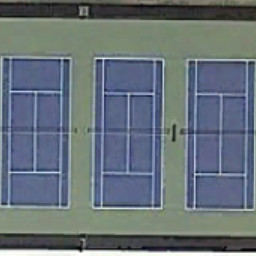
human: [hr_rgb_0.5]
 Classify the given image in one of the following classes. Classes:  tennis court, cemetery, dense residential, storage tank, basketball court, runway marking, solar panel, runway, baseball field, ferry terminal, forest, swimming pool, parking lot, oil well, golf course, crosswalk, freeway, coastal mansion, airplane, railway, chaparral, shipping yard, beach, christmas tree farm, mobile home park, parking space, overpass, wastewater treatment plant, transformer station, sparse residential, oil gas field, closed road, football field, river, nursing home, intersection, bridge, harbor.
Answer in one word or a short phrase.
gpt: tennis court